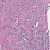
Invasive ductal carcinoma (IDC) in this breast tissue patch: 0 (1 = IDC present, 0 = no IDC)